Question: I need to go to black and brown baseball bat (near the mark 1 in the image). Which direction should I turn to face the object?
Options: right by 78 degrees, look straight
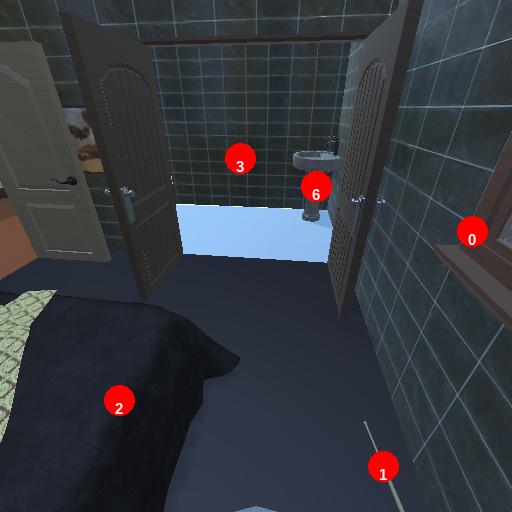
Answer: right by 78 degrees